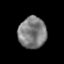
Tissue: prostate
Cell type: T cells
Senescence score: 0.3142
Nuclear area (px): 861
Mean DAPI intensity: 125.926